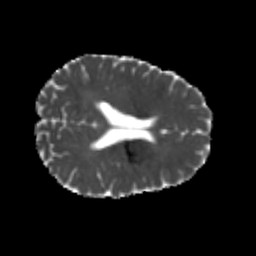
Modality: MD
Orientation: axial
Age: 22
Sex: male
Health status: healthy
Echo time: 0.074 s